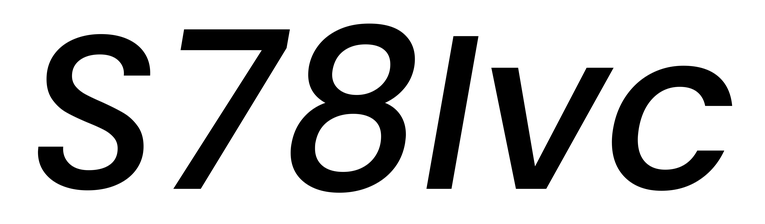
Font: Poppins-MediumItalic